Question: I have two sets of matrices. Each matrix is 100x100 in dimension and I have 240 of them (imagine each matrix was collected in a month and I have a dataset composed of 240 months of 100x100 matrices).
The values in the matrices range from 1 to 15, representing vegetation types (grass, tropical forest, tundra etc).
My first set of matrices, 'm1', is my control experiment. My second set of matrices, 'm2', is a climate change experiment where changes in climate induce changes in the values of the matrices.
Therefore, the data is represented like this:
'm1': set of 240 100x100 matrices, each matrix corresponding to a month (therefore 240 months of data). This is my control data
'm2': same as 'm1', but the values are different because of some changes in climate. This is my experimental data.
Here is some data:
'''
# generate dataset 1
set.seed(4)
someData1 <- round(runif(100 * 100 * 240, min=1, max=15),digits=0)
# generate dataset2
set.seed(5)
someData2 <- round(runif(100 * 100 * 240, min=1, max=15),digits=0)
# create matrices
k = 240; n=100; m = 100
m1 <- array(someData1, c(n,m,k))
m2 <- array(someData2, c(n,m,k))
'''
What I would like to do is compare each cell of 'm2' relative to 'm1' in this way:
- -
and do the same for all 240 matrices in 'm2' relative to all 240 matrices in 'm1'.
By the end, I would like to be able to:
- -
Conceptually, what I need to achieve would be something like this:

where for simplicity sake I drew 5x5 matrices instead of 100x100 matrices.
How to achieve this in R?
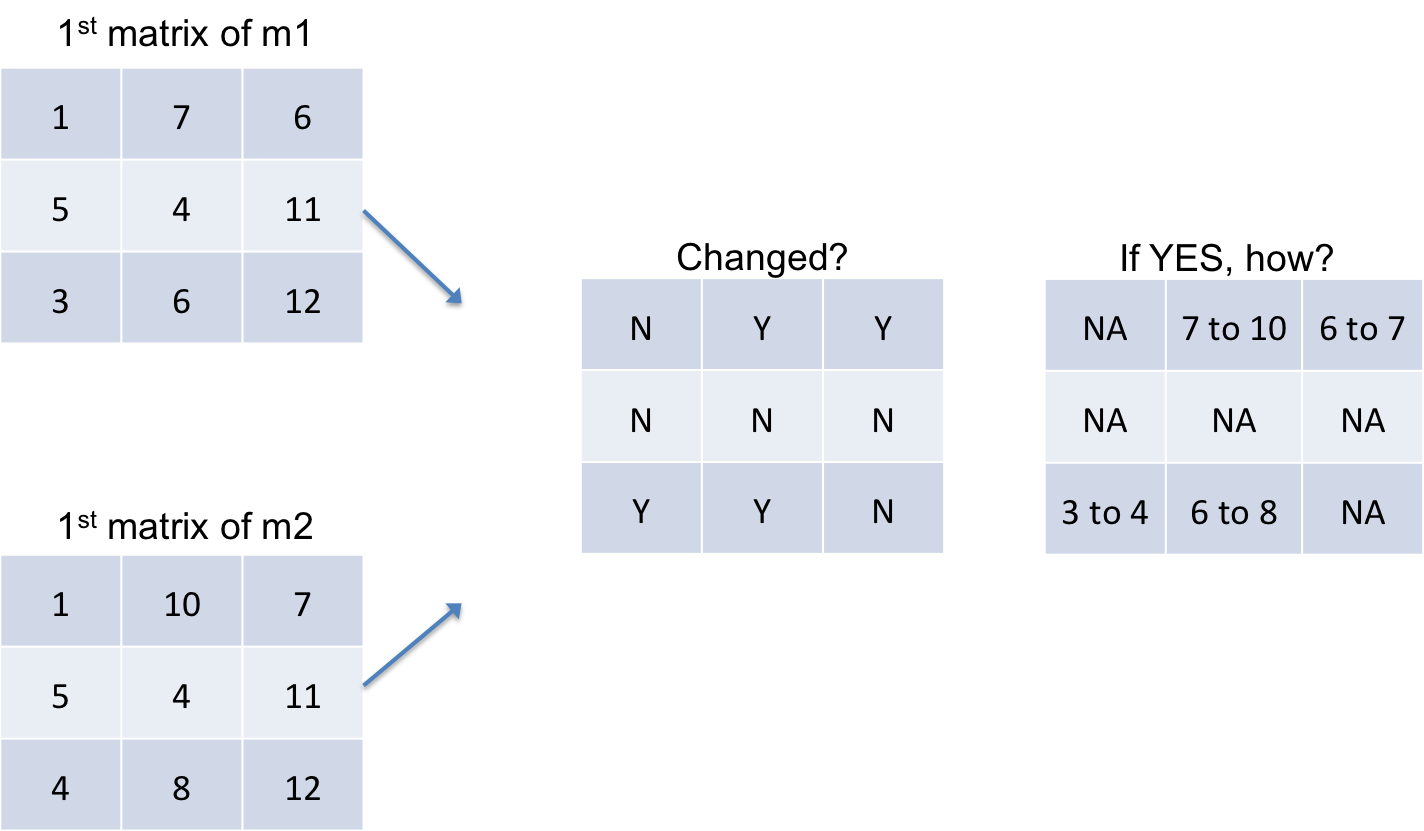
Answer: To compare two matrices, use '==' or '!='.
'''
what.changed <- m1 != m2 # T if changed F if not
changes <- ifelse(what.changed, paste(m1, 'to', m2), NA)
changes # for your little matrices not the 100x100
[,1] [,2] [,3]
[1,] NA "7 to 10" "6 to 7"
[2,] NA NA NA
[3,] "3 to 4" "6 to 8" NA
'''
Your matrices seem rather large, so I'm not sure if some sort of sparse matrix approach might be better. In regards to storing the changes as a string ("3 to 4"), perhaps you could only store changes where there is in fact a change, rather than creating such a large matrix where most of the elements are 'NA'. e.g.
Or perhaps you could create a CSV/dataframe summarising your changes e.g. (using your 100x100x240 matrices to demonstrate the 3 coordinates):
'''
# find coordinates of changes
change.coords <- which(m1 != m2, arr.ind=T)
colnames(change.coords) <- c('x', 'y', 'time') # whatever makes sense to your application
changes <- data.frame(change.coords, old=m1[change.coords], new=m2[change.coords])
head(changes)
x y time old new
1 1 1 1 9 4
2 2 1 1 1 11
3 3 1 1 5 14
4 5 1 1 12 2
5 6 1 1 5 11
6 7 1 1 11 8
'''
Then you can print it out as you wish without having to store heaps of strings ("X to Y") and NAs, e.g (don't do this with your big example matrices, there are waaay too many changes and it will print them /all/):
'''
with(changes, message(sprintf("Coords (%i, %i, %i): %i to %i
",
x, y, time, old, new)))
'''